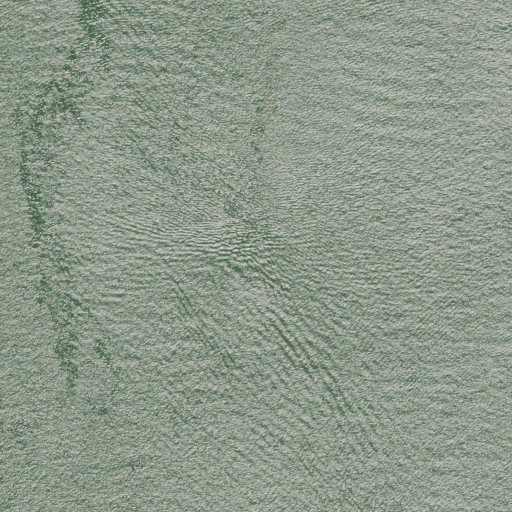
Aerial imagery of bar in California named Invincible Rock containing only open water